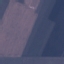
Label: AnnualCrop